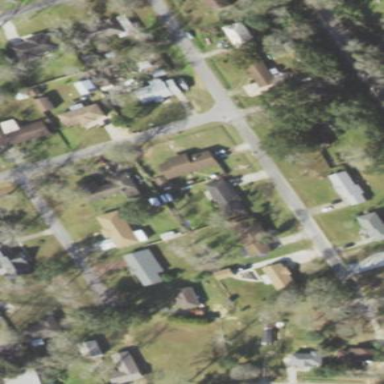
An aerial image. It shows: Residential area composed of single-family homes.